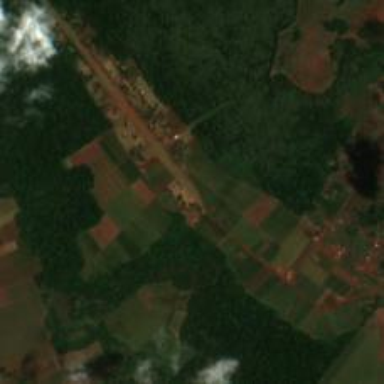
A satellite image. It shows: Runway at airport.